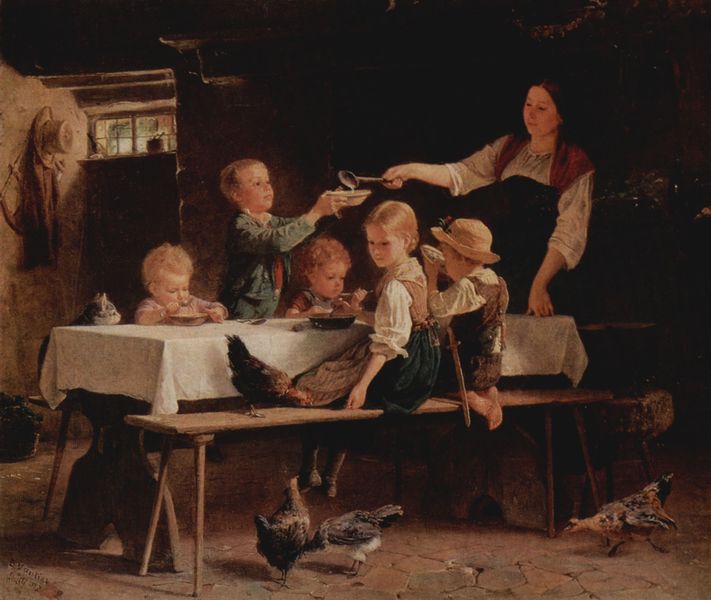
Titel: Kinder beim Mittagessen
Künstler: Marc Louis Benjamin (d.Ä.) Vautier
Standort: Sankt Petersburg
Institution: Eremitage
Schlagwörter: dunkel, gemälde, weiß, grün, mädchen, sitzen, braun, fenster, frau, glas, holz, hut, hüte, kleid, köpfe, raum, schwarz, tisch, ölbild, rot, tiere, tuch, blond, jacke, jung, wand, arm, bluse, kleidung, schale, teller, niederlande, tischdecke, tischtuch, erde, gitter, boden, land, haare, interieur, realismus, decke, familie, kind, mutter, bauern, genre, kinder, beine, deutschland, schürze, genrebild, naturalismus, schuhe, zöpfe, buben, jungen, bäuerin, klein, bauernhof, idylle, bank, essen, löffel, strohhut, zopf, korb, brot, esstisch, stube, junge, sonnenhut, bauer, fussboden, katze, barfuss, nische, nahrung, tischbeine, schwert, knien, stempel, speisen, mahlzeit, küche, fressen, hunger, zeichnerisch, holzbank, kate, suppe, huhn, steinboden, bauernfamilie, armut, kelle, berghütte, dirndl, bäuerlich, bauernstube, hennen, hühner, münchner schule, hungrig, schöpfen, holzbänke, federvieh, speise, gro, picken, suppenkelle, schöpfer, sthen, abendbrot, austeilen, mäfchen, 1870, hguhn